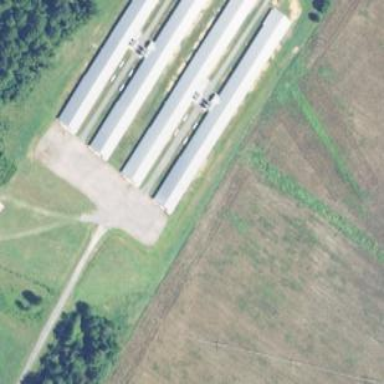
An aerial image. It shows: Farm auxiliary building.